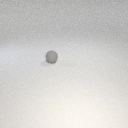
small gray rubber sphere